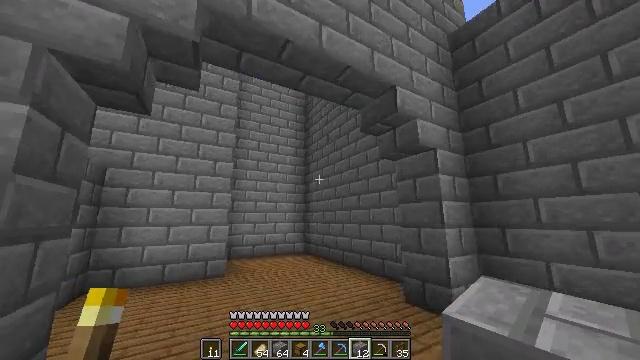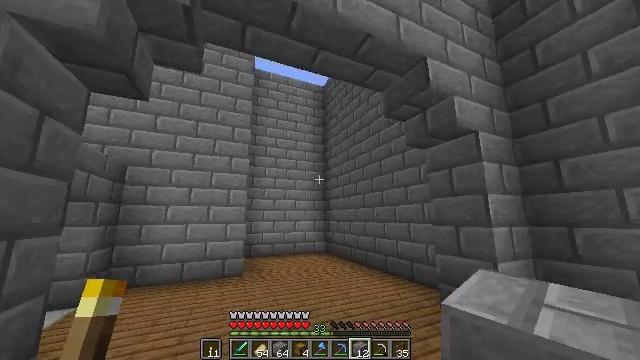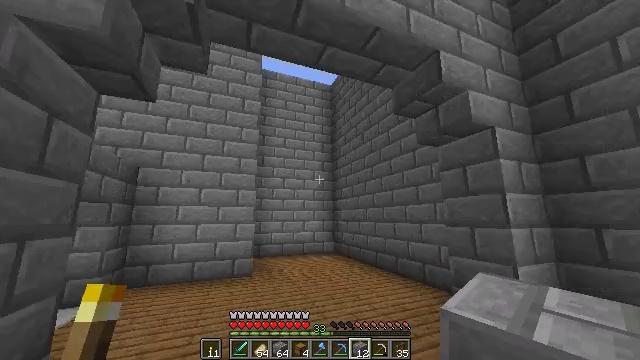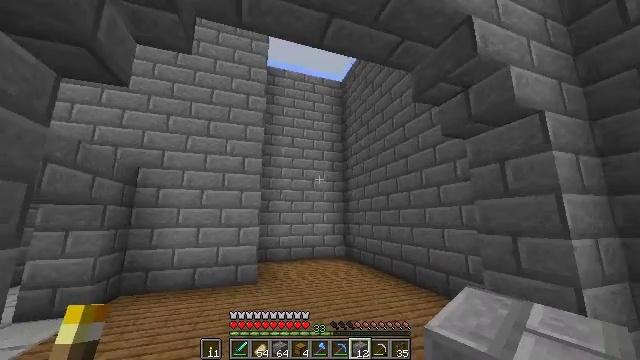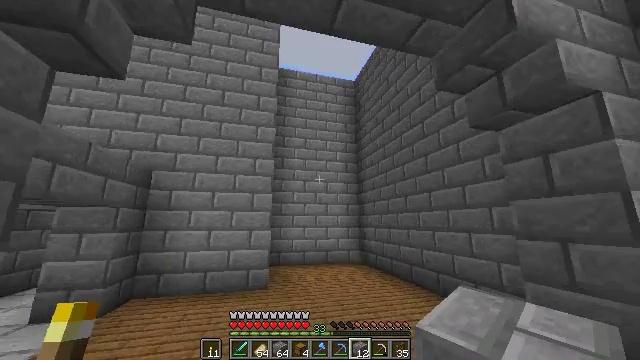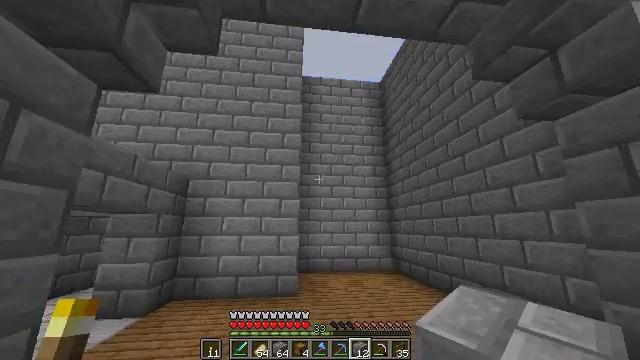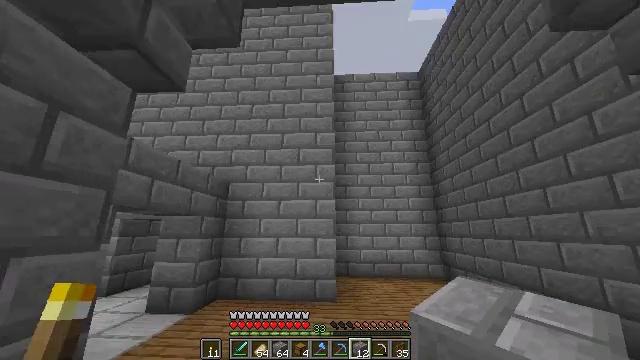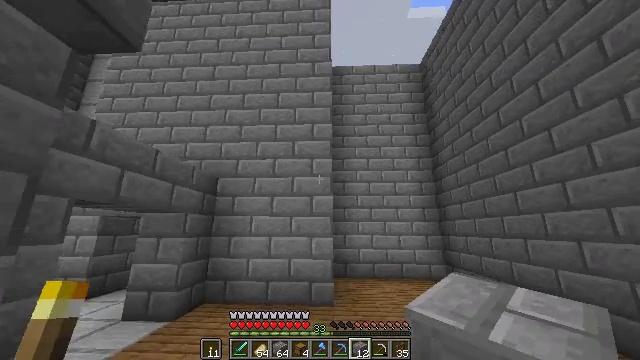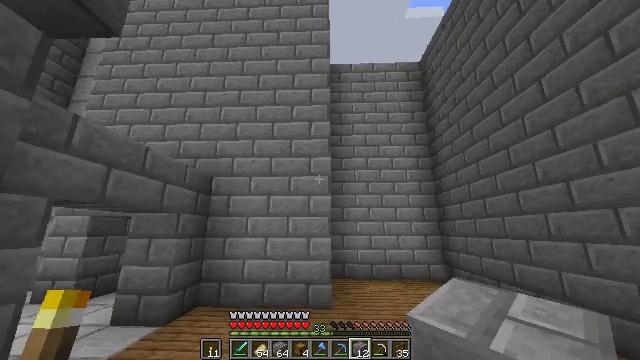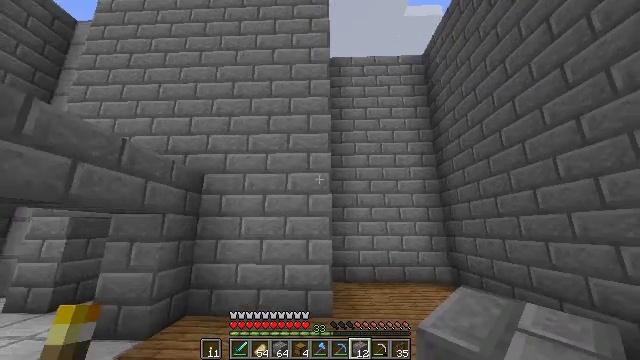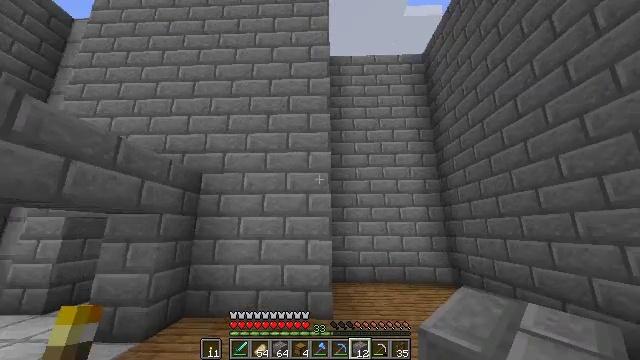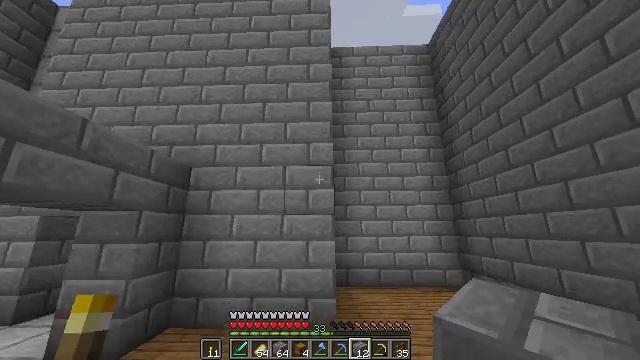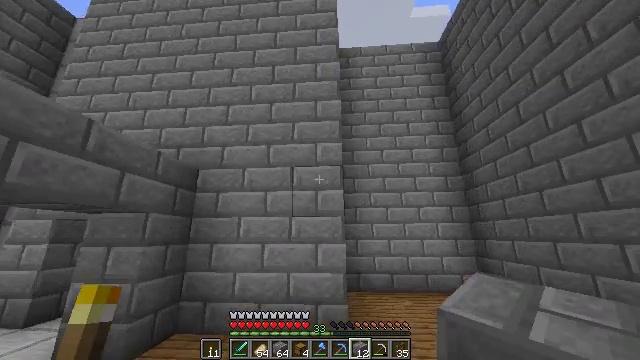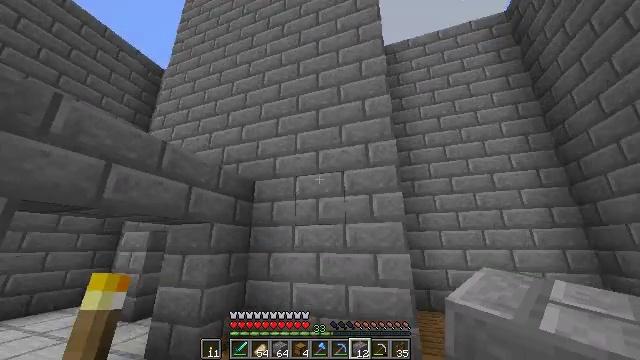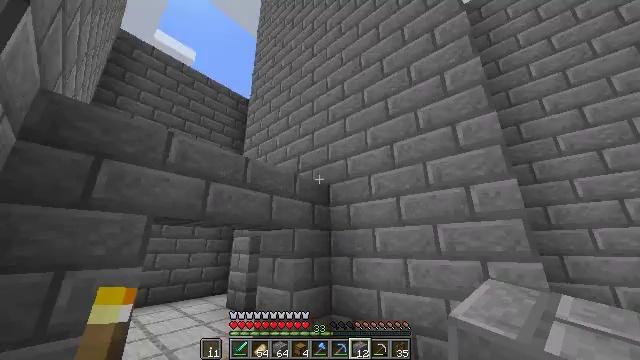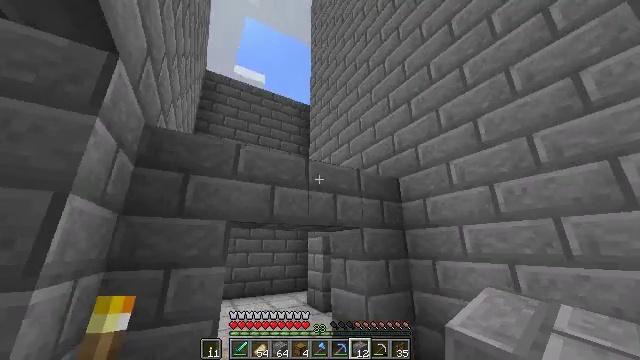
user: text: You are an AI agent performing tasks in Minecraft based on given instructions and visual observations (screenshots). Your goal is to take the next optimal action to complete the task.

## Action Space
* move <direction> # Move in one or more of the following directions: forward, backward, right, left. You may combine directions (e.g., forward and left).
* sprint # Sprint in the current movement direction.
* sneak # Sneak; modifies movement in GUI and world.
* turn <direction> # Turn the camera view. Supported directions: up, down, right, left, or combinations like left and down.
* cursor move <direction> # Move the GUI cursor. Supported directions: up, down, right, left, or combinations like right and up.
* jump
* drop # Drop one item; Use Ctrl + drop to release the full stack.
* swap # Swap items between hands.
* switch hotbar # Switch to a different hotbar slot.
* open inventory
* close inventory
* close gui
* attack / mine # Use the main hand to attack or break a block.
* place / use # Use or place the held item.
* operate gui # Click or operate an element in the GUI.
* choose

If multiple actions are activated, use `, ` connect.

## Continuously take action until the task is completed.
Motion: motion action
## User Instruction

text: Mine the smooth stone.
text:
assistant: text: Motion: move forward, sprint, turn left
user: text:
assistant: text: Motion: move forward, sprint, turn left
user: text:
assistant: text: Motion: move forward, sprint, turn left
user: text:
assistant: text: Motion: move forward, sprint, turn left
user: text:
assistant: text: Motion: move forward, turn left and up
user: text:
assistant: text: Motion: move forward, sprint, turn left
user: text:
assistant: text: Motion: move forward, sprint
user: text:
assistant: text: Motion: move forward, sprint
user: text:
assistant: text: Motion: move forward, sprint
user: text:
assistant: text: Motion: move forward, sprint
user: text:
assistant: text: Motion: move forward
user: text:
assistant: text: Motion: move forward, turn left
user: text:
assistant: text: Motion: move forward, turn left and up
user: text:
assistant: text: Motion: move forward, turn left
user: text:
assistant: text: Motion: move forward, turn left
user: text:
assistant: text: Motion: move forward, turn left and down
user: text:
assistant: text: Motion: move forward, turn left and down
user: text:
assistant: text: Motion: move forward, turn left and down
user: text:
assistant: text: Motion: move forward, turn down
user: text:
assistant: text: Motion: move forward, turn right and down
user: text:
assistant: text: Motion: turn right and down
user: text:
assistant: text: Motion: turn right and down
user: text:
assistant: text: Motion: turn right and down
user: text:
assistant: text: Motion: turn right and down
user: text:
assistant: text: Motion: turn right
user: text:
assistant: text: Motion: no_op
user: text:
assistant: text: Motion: no_op
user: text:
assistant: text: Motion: no_op
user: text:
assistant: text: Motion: no_op
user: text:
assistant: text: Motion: no_op